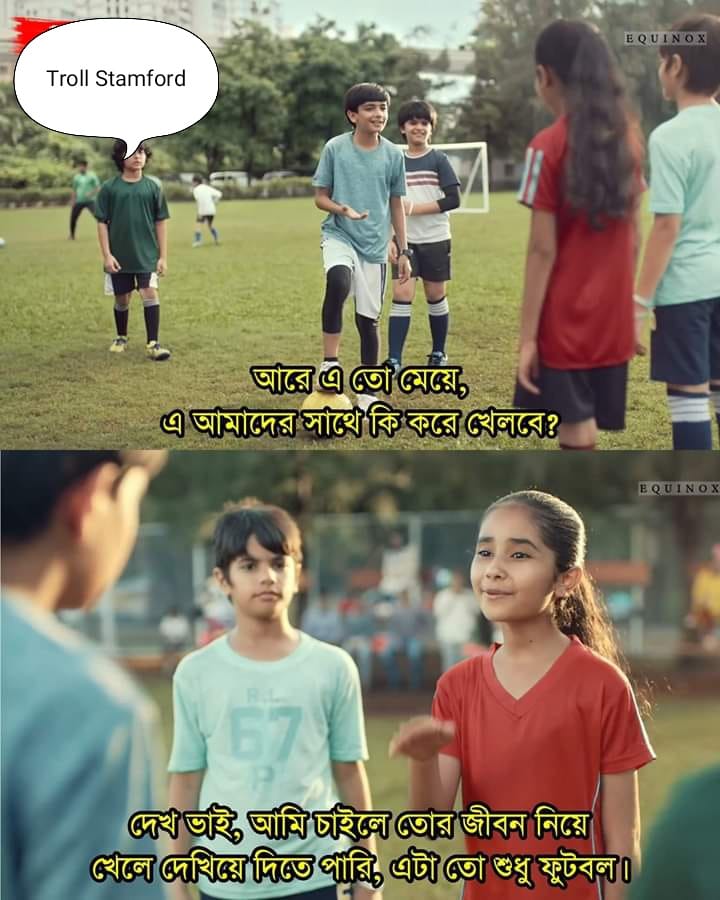
Text: আরে এ তো মেয়ে, এ আমাদের সাথে কি করে খেলবে? দেখ ভাই, আমি চাইলে তোর জীবন নিয়ে খেলে দেখিয়ে দিতে পারি, এটা তো শুধু ফুটবল।
Label: Hate
Hate category: Personal Offence
Targeted group: Individual